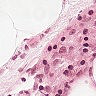
Metastatic tissue present: no